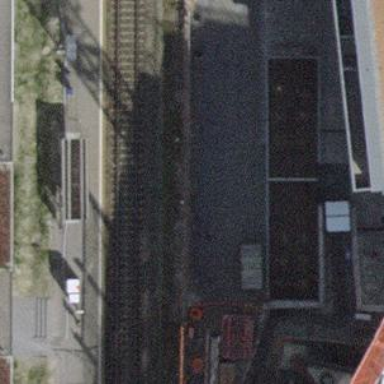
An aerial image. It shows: Railway station that also serves as public transport station.